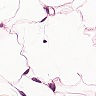
Metastatic tissue present: no